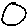
Label: circle